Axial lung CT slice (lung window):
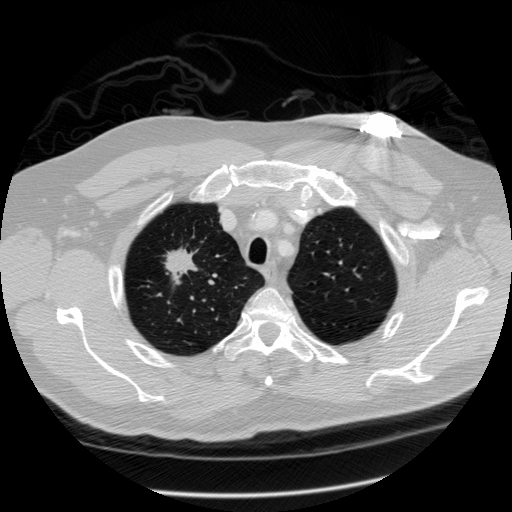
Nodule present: yes
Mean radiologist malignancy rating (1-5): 5